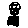
Label: flower